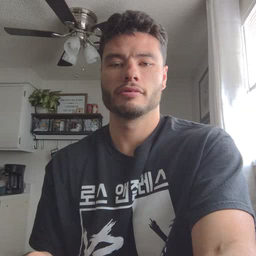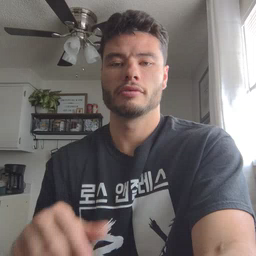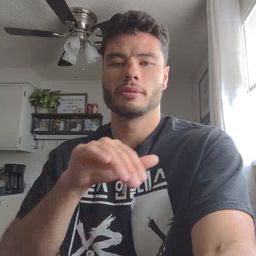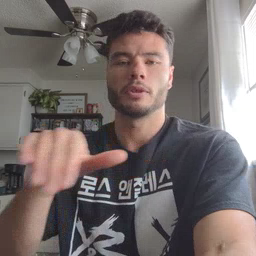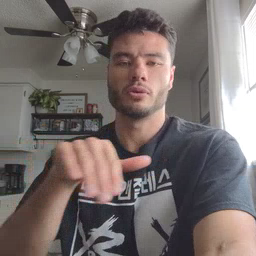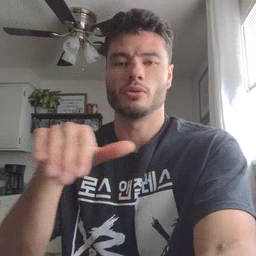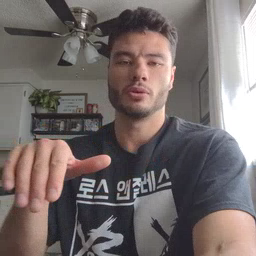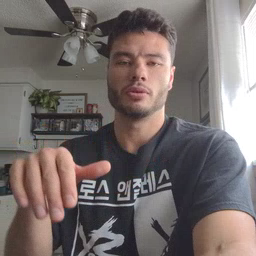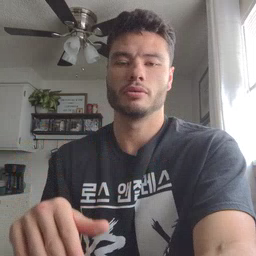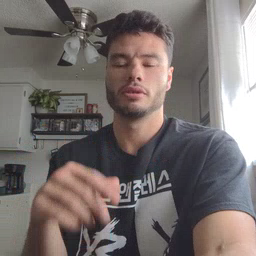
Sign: pool